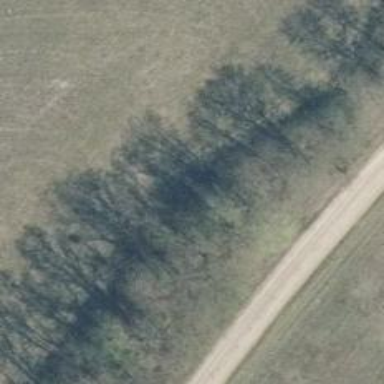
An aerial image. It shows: Row of trees in natural setting.